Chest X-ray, PA view. Patient: 60 years old, sex F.
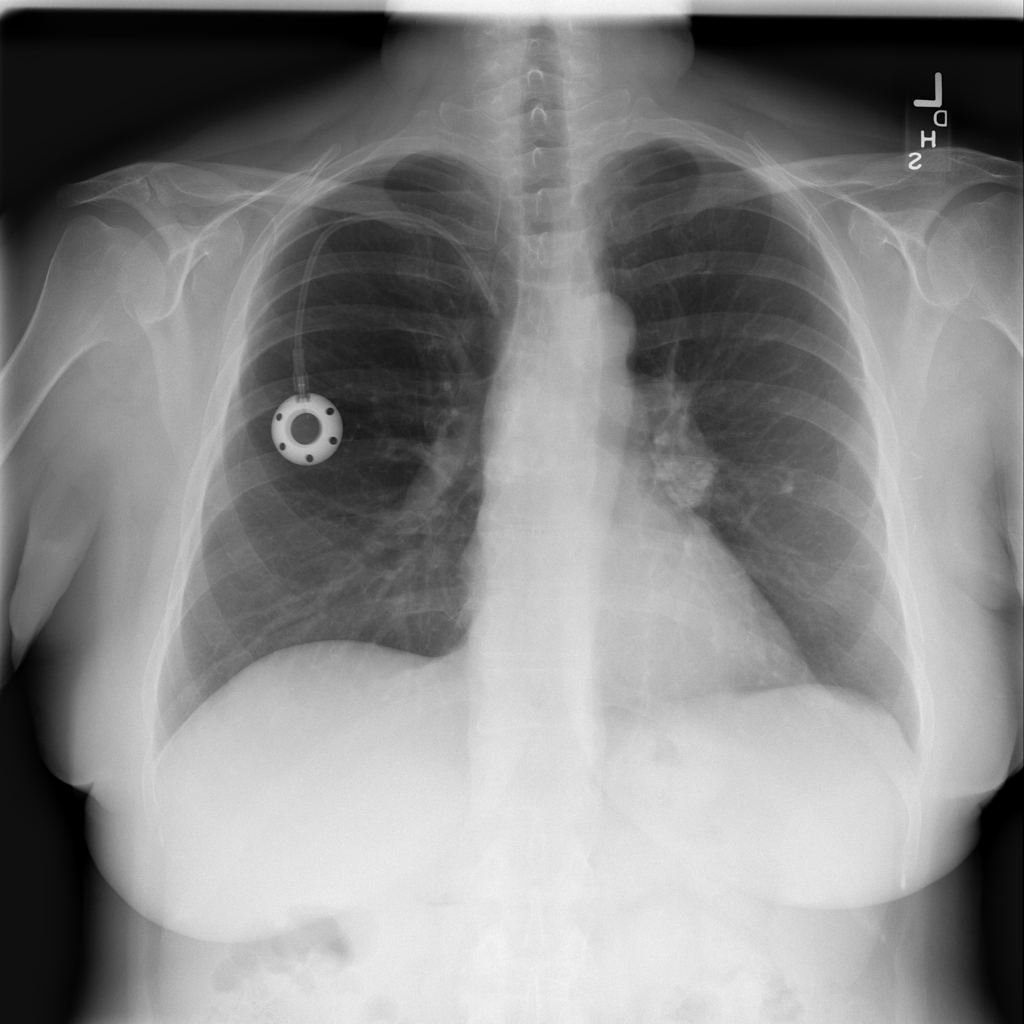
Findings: Infiltration